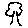
Label: tree